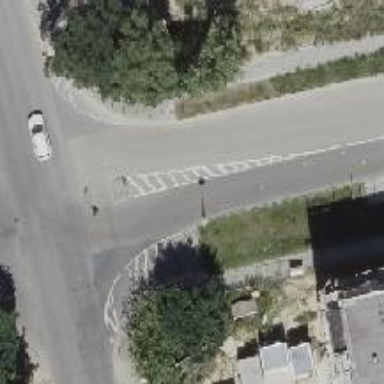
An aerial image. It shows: Unmarked crossing with pedestrian island.